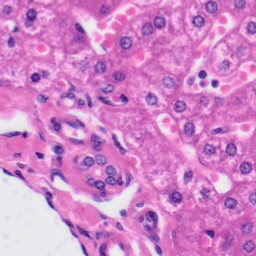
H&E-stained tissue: Liver